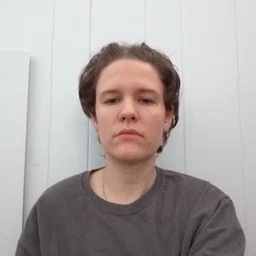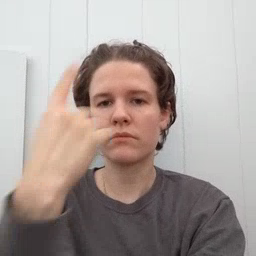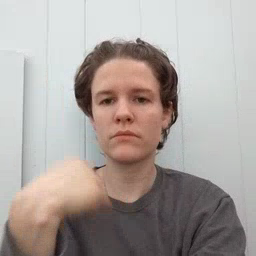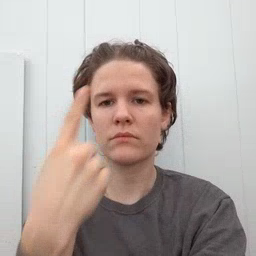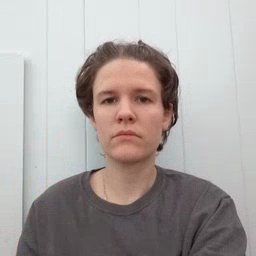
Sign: look